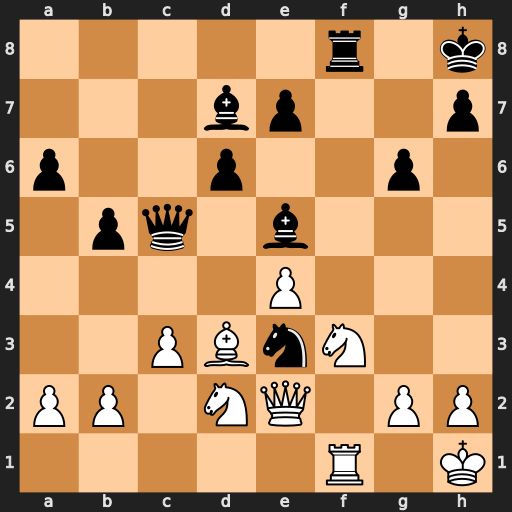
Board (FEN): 5r1k/3bp2p/p2p2p1/1pq1b3/4P3/2PBnN2/PP1NQ1PP/5R1K
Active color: w
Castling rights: -
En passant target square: -
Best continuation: Nxe5 Rxf1+ Nxf1